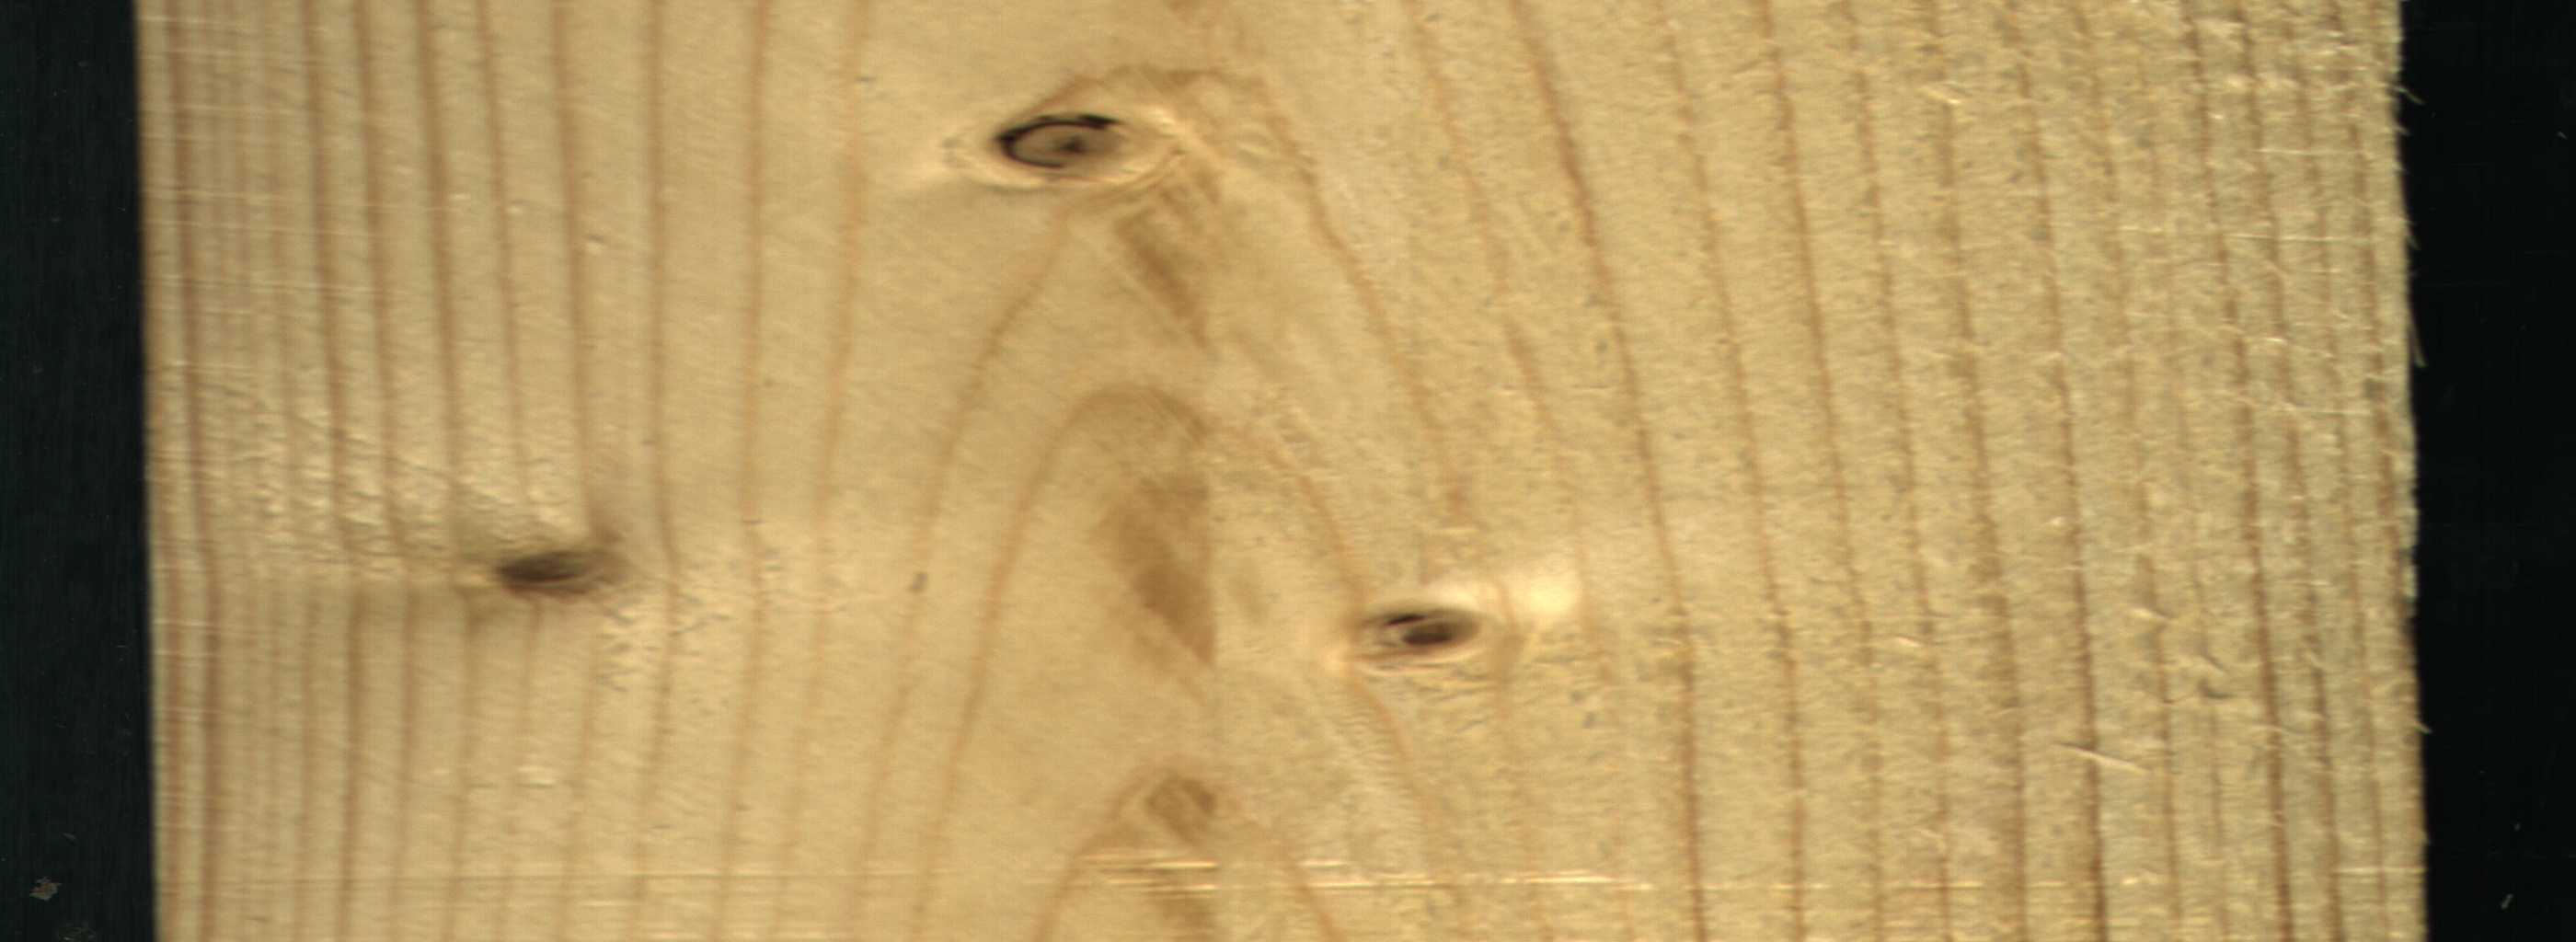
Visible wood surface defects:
Dead_Knot
Live_Knot
Live_Knot